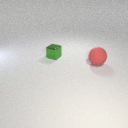
large red rubber sphere to the right of small green metal cube